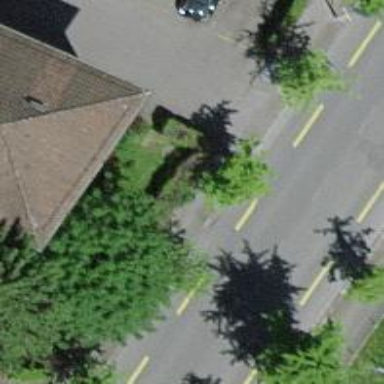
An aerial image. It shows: Avenue of broadleaved trees.